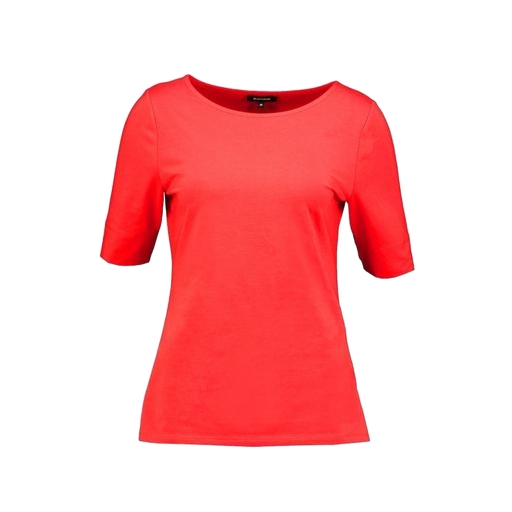
red three-quarter-sleeve scoop-neck t-shirt only macy, red boat-neck top, red t-shirt woman, white background